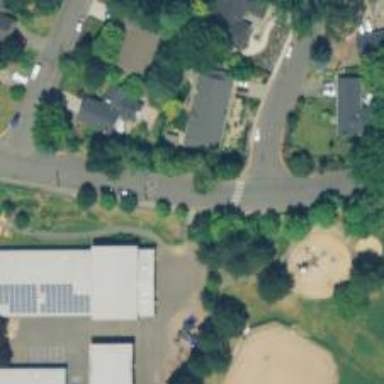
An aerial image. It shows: Residential road with sidewalk on the left side.